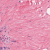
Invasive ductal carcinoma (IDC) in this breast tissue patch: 1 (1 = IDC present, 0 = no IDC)